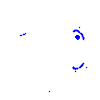
Particle: pion